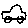
Label: car